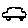
Label: car